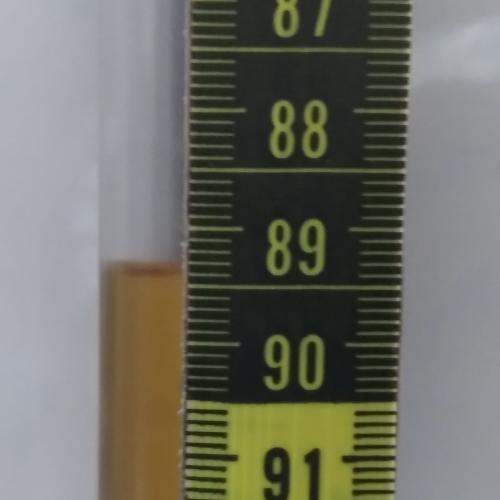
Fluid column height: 89.4 cm